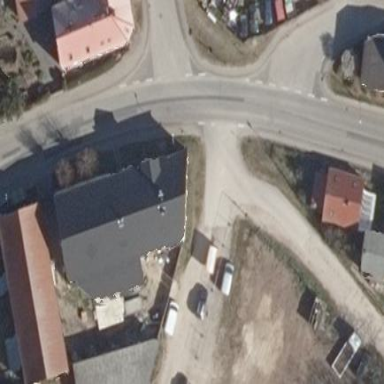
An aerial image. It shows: Building.